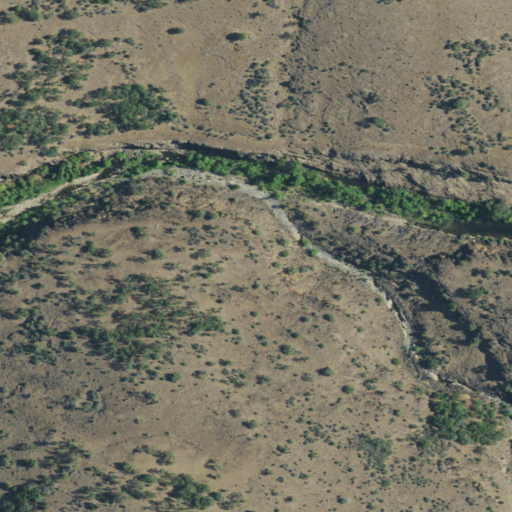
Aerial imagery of valley in California named Dewitt Gulch containing shrub and grassland